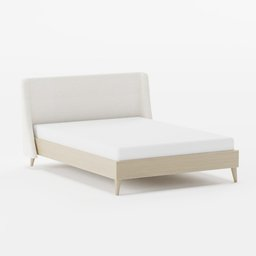
Label: furniture